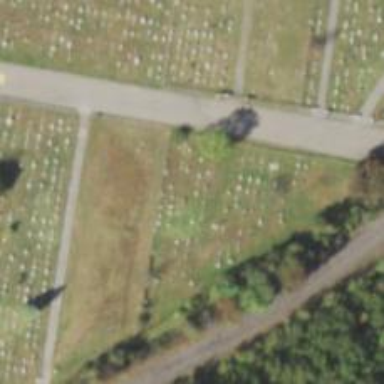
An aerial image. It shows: Cemetery.